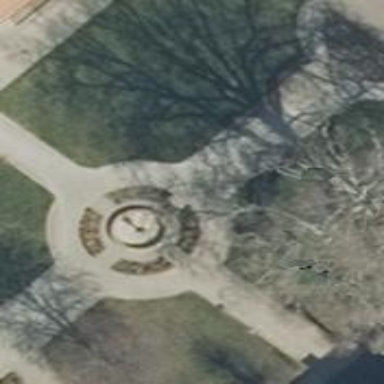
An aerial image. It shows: Fountain.